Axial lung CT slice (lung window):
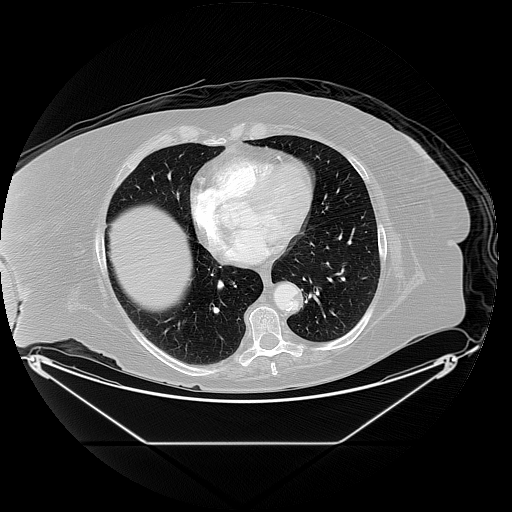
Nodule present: no